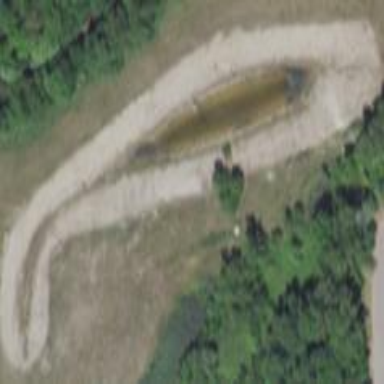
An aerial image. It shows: Picturesque pond located within basin area.